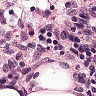
Metastatic tissue present: no